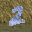
Label: 2